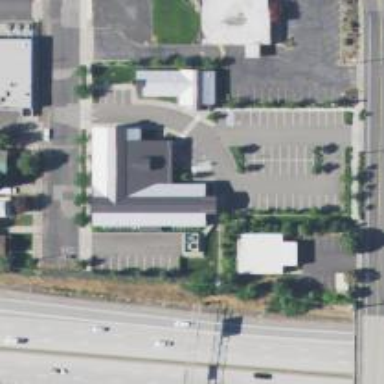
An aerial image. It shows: Healthcare clinic.